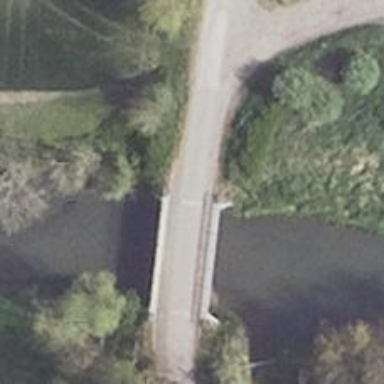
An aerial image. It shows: Unclassified road on bridge.